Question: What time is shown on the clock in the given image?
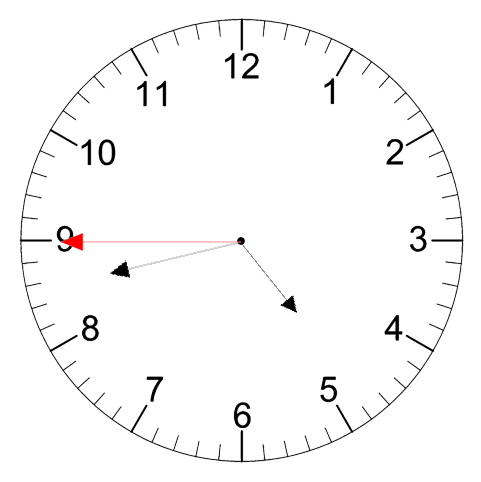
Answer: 04:42:45